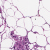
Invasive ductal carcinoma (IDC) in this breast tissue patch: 0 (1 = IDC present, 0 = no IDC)